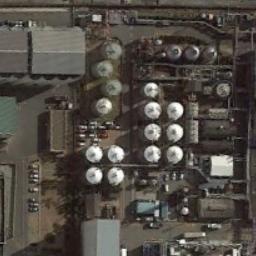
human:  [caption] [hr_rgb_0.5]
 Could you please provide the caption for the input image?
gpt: There are many neatly arranged storage tanks and many pipelines in the factory .

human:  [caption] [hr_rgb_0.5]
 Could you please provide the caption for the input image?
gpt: There are many storage tanks on the bare land next to buildings .

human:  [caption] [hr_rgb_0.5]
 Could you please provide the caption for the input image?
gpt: There is a black house beside the storage tanks .

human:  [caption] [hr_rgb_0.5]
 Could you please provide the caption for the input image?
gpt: There are many buildings beside the storage tanks .

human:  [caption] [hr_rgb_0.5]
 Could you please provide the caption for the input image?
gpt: There are some storage tanks and buildings .